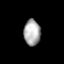
Tissue: lung
Cell type: Endothelial cells
Senescence score: 0.1735
Nuclear area (px): 424
Mean DAPI intensity: 170.8